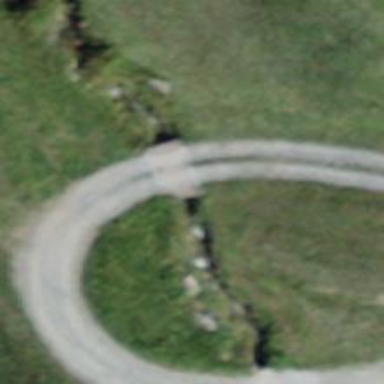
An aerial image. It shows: Culvert tunnel.